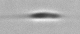
Label: Cylindrotheca_morphotype1